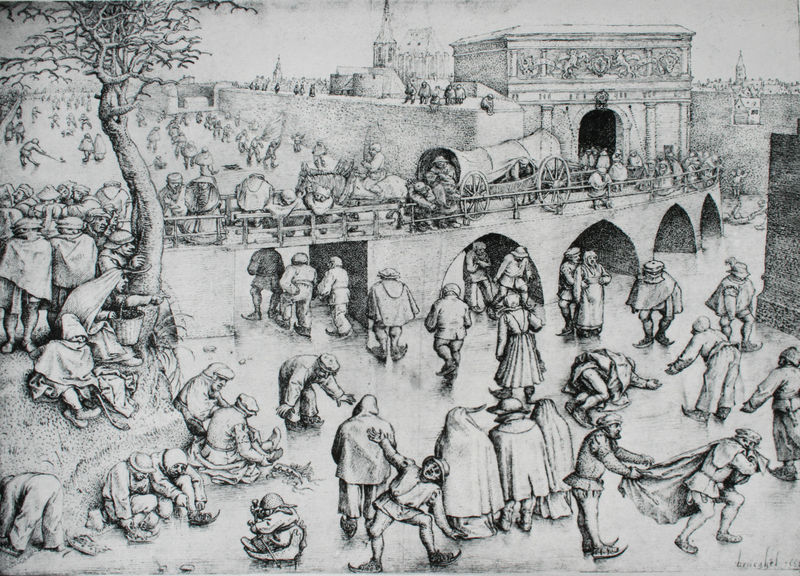
Titel: Schlittschuhlaufen vor dem St. Georgstor
Künstler: Pieter Bruegel
Standort: USA
Institution: Privatsammlung
Schlagwörter: baum, umhang, bäume, kirchturm, menschen, stadt, hut, kleider, männer, zeichnung, eis, tiere, leute, historie, feld, kalt, vieh, brücke, kirche, kind, arbeit, bauern, esel, karren, pferd, pferde, turm, reiten, winter, kutsche, markt, wagen, arch, church, crowd, fight, men, people, white, women, black, country, figures, grey, old, robe, wall, woman, knit, korb, print, fallen, tor, spiel, druck, schwarzweiss, stich, streit, stadttor, unterkiefer, horses, life, man, masses, roman, tree, building, lake, peasant, water, village, stadtmauer, child, breughel, planwagen, schlittschuhlaufen, river, porch, drawing, paper, black and white, hinfallen, etching, sketch, walking, allegory, ice, stürzen, children, bridge, fence, town, peasants, city, day, party, procession, fuhrwerk, basket, ancient, cape, cloak, trunk, cart, arc, dome, renaissance, rome, cathedral, walls, gate, engraving, pencil, medieval, carriage, horse, wagon, antiquity, plane, fair, travel, greyscale, elegant, dutch, genre, schlittschuh, schlittschuhe, bering, eislaufen, cold, work, carnival, clown, jester, graphik, humans, market, dancer, poor, wheel, sledge, coach, middle ages, wheels, vernacular, leasure, skating, banks, dorf, flemish, game, busy, canal, gates, slaves, commerce, town square, knitting, grayscale, verkehr, altzeit, games, ice skating, frozen, bruegel, cannon, t, tunnel, brueghel, jaw, skatees, skates, signed, horse and buggy, cool, merchant, idk, medievel, arc d triomphe, arc d triumph, climb, medievil, 1562, constantine, ice skates, skaters, stadtrot, many, beggars, skate, citylife, seller, tokr, wheles, schlitshuhlaufen, eisskating, town common, street busking